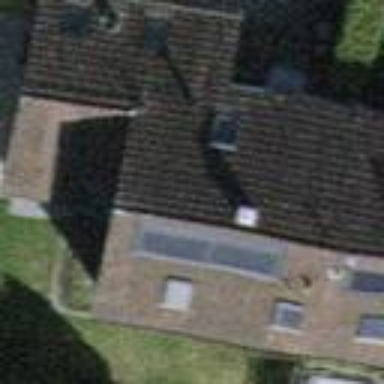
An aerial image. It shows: Building with tiled roof.